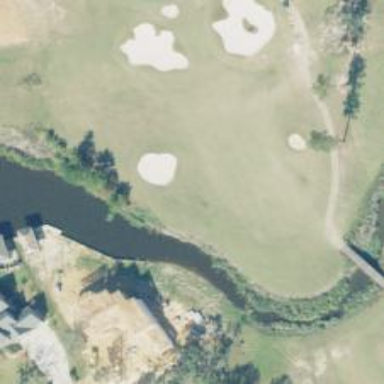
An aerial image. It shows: View of golf hole.